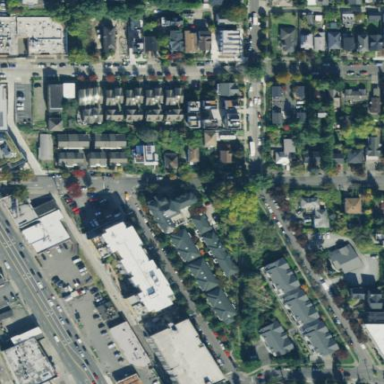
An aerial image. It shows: Condominium within residential area.